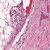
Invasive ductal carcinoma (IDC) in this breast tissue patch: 0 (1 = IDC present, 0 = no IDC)